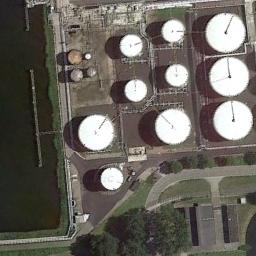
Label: storage_tank